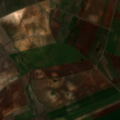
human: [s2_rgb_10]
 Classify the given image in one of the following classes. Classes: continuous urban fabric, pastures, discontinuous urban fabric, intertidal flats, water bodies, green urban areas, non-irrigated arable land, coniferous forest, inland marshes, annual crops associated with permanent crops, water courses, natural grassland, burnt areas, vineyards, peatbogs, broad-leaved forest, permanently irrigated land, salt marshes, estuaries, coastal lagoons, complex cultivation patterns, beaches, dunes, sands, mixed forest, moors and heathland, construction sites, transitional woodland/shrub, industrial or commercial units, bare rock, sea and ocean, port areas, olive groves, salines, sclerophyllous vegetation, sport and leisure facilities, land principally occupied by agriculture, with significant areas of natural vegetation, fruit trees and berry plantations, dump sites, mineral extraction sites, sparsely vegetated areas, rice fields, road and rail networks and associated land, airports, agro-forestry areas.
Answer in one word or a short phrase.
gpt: non-irrigated arable land, permanently irrigated land, olive groves